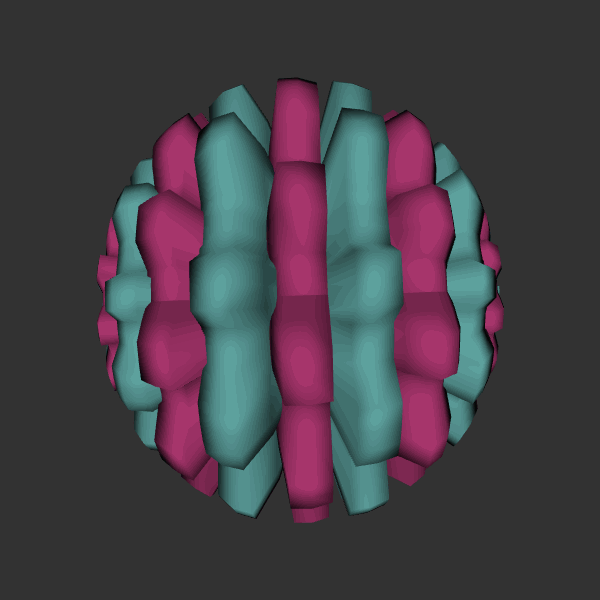
Background: dark